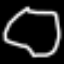
Label: octagon